Field crop: tomato
Growth stage: 1
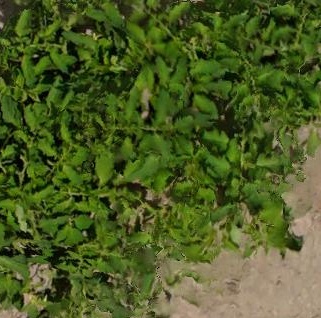
Species: tomato